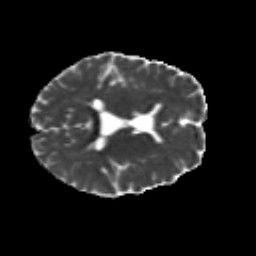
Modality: MD
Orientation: axial
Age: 19
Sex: male
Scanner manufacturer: siemens
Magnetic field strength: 3 T
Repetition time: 8.8 s
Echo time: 0.085 s